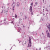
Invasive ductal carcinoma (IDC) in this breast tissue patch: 0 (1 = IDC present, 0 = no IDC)